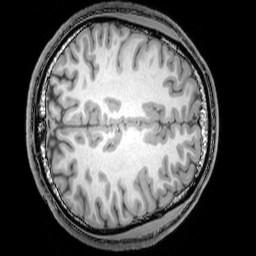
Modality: T1w
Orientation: axial
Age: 21
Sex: male
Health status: healthy
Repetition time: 0.081 s
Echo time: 0.037 s